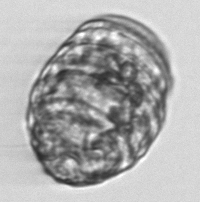
Label: Polykrikos